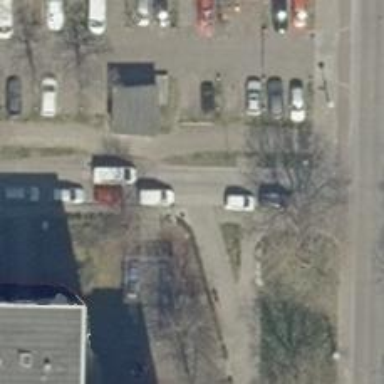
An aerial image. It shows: Residential road with concrete surface. There is separate sidewalk.